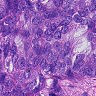
Metastatic tissue present: yes